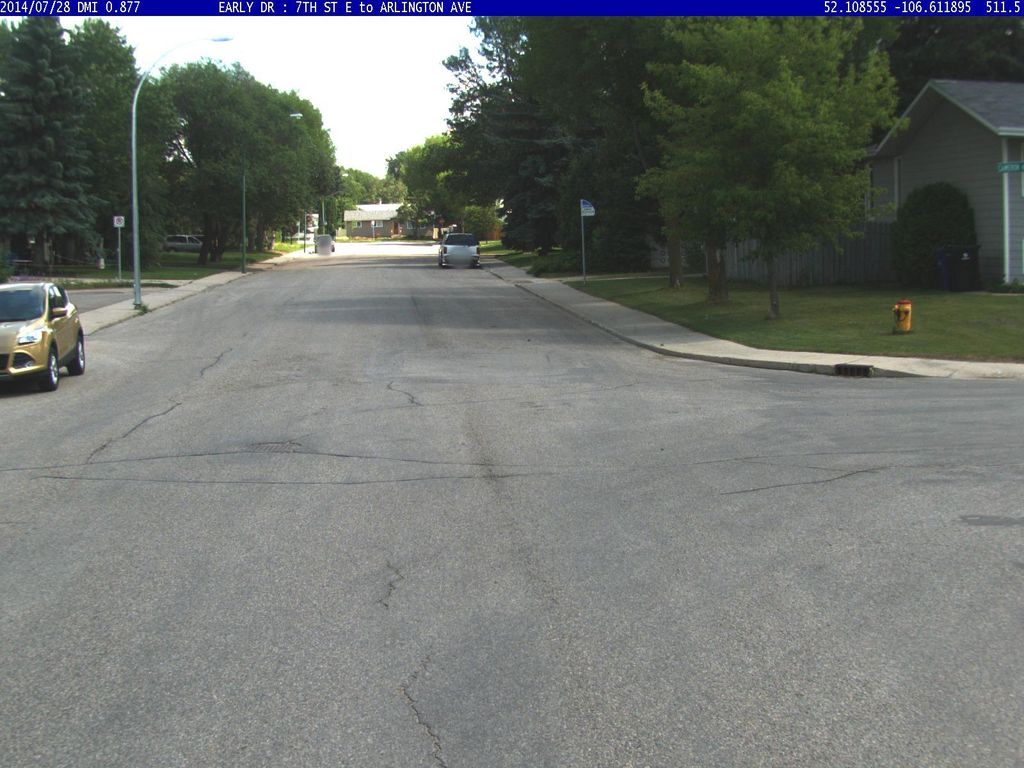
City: saskatoon